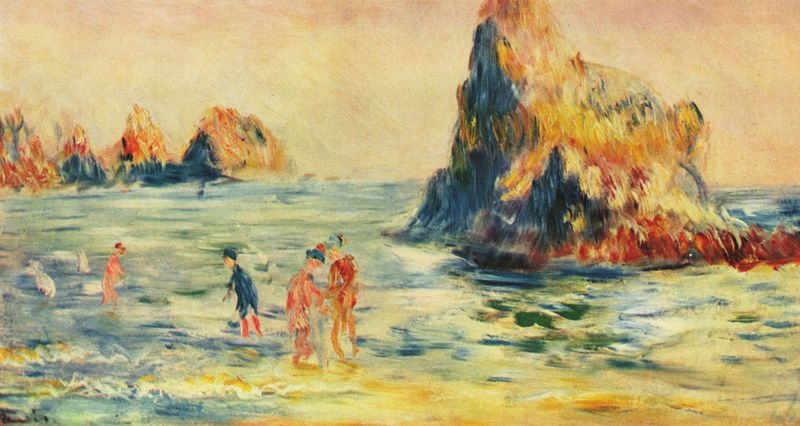
Titel: Felsenklippen bei Guernsey
Künstler: Pierre Auguste Renoir
Standort: London
Institution: Tate Gallery
Schlagwörter: berg, blau, felsen, gemälde, gestein, gruppe, himmel, mann, meer, nackt, wasser, weiß, baden, badende, gelb, grün, impressionismus, landschaft, menschen, sand, see, ufer, abend, braun, bunt, frankreich, frau, grau, hell, hut, licht, männer, orange, pastell, rot, beige, expressionismus, leute, mütze, mensch, stehen, stein, steine, bild, signatur, horizont, kalt, morgen, natur, sonnenaufgang, vögel, pastos, sonne, insel, kind, personen, person, rosa, kinder, küste, sommer, strand, welle, wellen, jungen, pointilismus, heu, berge, fels, gebirge, hitze, klippen, modern, sonnenlicht, farbe, sonnenuntergang, ausflug, brandung, flut, luft, möwe, staffage, wetter, wogen, spielen, impressionistisch, stimmung, tiefe, halbnackt, striche, bad, spiel, spaziergang, flammen, schwimmen, waten, tupfen, verschwommen, lanschaft, begegnung, sonnenschein, bommel, muscheln, sammler, hau, bernstein, mittelmeer, pointillismus, fauvismus, lau, sonnenbad, den, fauve, lamdschaft, bikini, muschelsucher, verwaschen, bernsteinsucher, xögel, gorizont, rot grün blau, ebe, bunt#